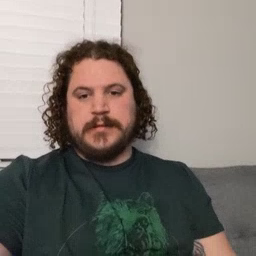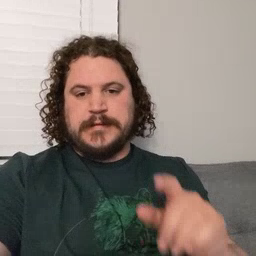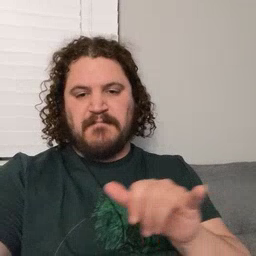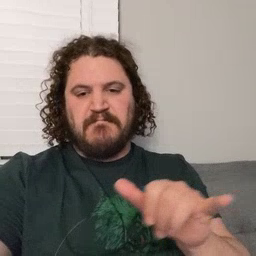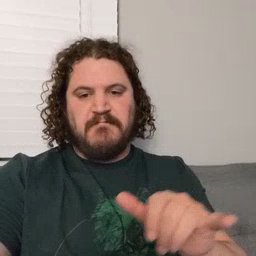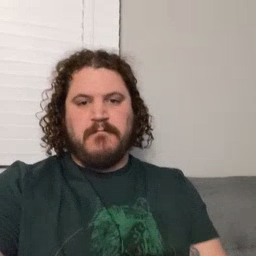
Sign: same